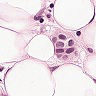
Metastatic tissue present: yes